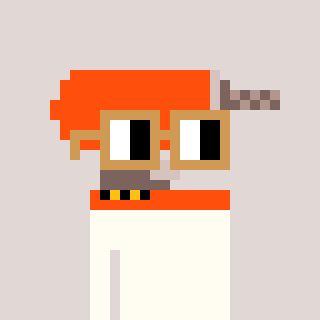
a pixel art character with square brown glasses, a drill-shaped head and a bluegrey-colored body on a warm background